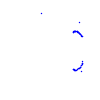
Particle: proton